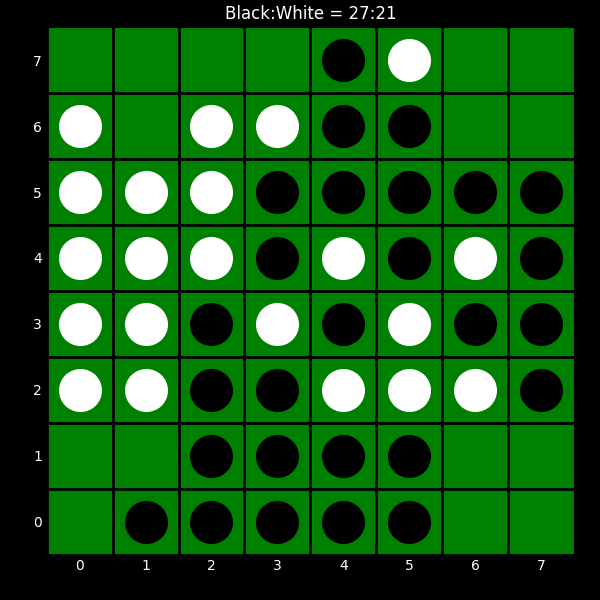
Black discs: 27
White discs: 21